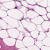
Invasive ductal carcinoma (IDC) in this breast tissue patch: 0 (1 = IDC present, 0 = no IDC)